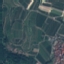
Land use / land cover class: PermanentCrop